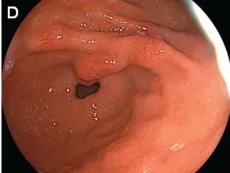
Esophagogastroduodenoscopy images of Case 2 performed 29 months after the initial examination.
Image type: endoscopy (gi_endoscopy)